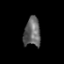
Tissue: prostate
Cell type: Fibroblasts
Senescence score: 0.706
Nuclear area (px): 468
Mean DAPI intensity: 101.105